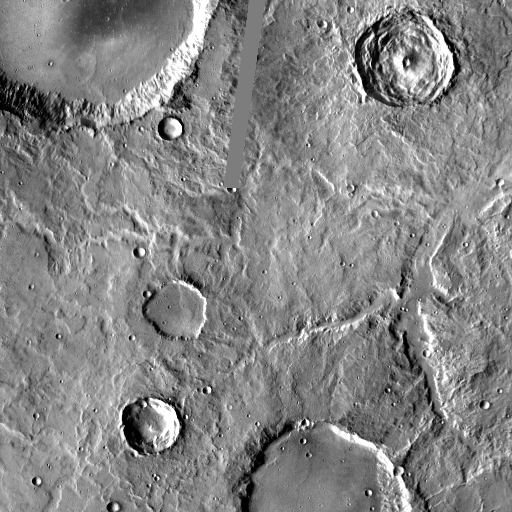
Crater classes present: Background, Other, Layered, Secondary